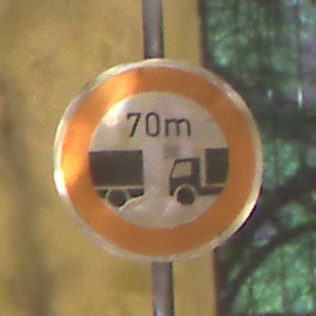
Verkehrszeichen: VerbotUnterschreitenMindestabstand
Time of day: Night
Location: Outdoor (Suburban)
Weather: PartlyCloudy
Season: NotSpecified
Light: Artificial